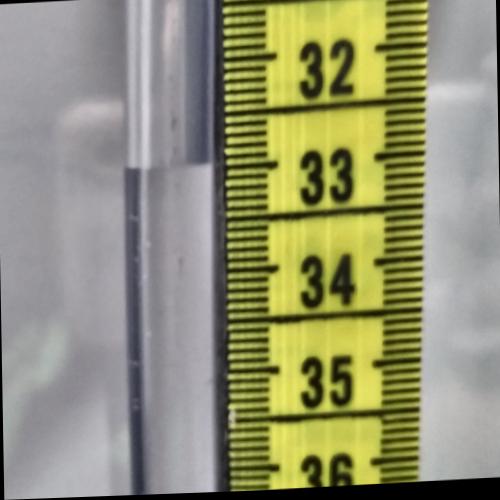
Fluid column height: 33.0 cm